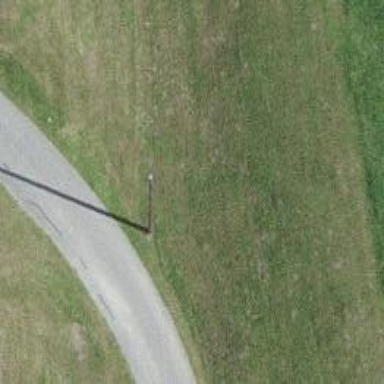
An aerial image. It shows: Utility pole in the area.